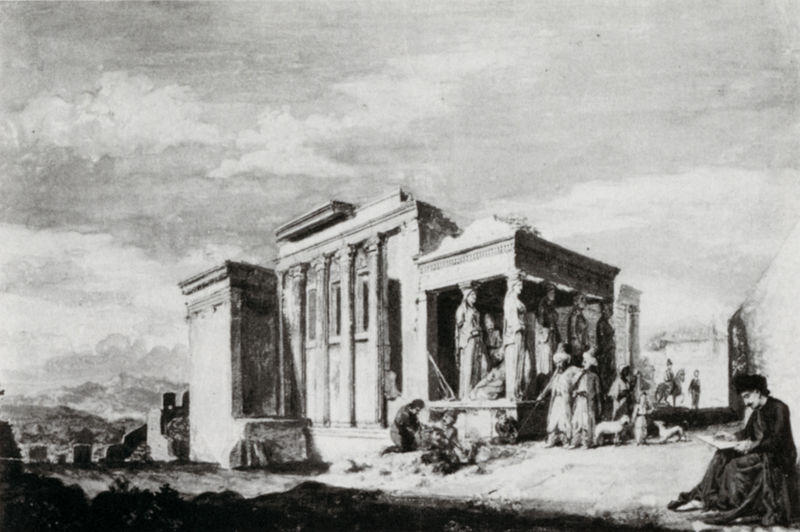
Titel: Das Erechtheion
Künstler: James Stuart
Standort: London
Institution: Royal Institute of British Architects
Schlagwörter: dunkel, gemälde, gruppe, himmel, mann, schatten, weiß, wolken, aquarell, bäume, frauen, landschaft, menschen, sitzen, stadt, fenster, grau, hell, hut, hüte, licht, männer, schwarz, säule, säulen, zeichnung, dach, gebäude, hund, hunde, tiere, malerei, bart, mütze, wand, architektur, mensch, sockel, stein, steine, gelehrte, öl, feld, horizont, natur, sonne, mantel, sitzend, gewänder, kind, anhöhe, pferd, reiter, statue, ansicht, fassade, italien, passanten, berge, gebirge, dächer, giebel, mauer, grafik, platz, pilaster, arbeiter, figuren, romantik, treppe, lesen, maler, stufen, exotisch, steppe, zinnen, foto, eingang, laviert, tusche, ruine, schaf, antike, buch, orient, orientalisch, palast, mauerwerk, druck, schwarzweiss, radierung, stich, künstler, lithografie, malen, architrav, kapitelle, rom, kapitell, fries, besuch, skulpturen, statuen, hubi, architrave, zeichnen, mauern, ionisch, griechisch, griechenland, ionische säulen, tempel, herme, karyatide, lesend, schreiber, kupferstich, orientalismus, klassik, turban, karyatiden, zeichner, staffagefiguren, athen, klassisch, akropolis, lisenen, lisene, gesimse, halbsäulen, osmanen, orientale, kultur, türken, orien, hermen, orientalen, sotto in su, truban, burnus, erechteion, ausgräber, archäologe, ausgrüber, galabea, kariathyden, säulne, figursäulen